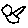
Label: bird